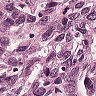
Metastatic tissue present: yes